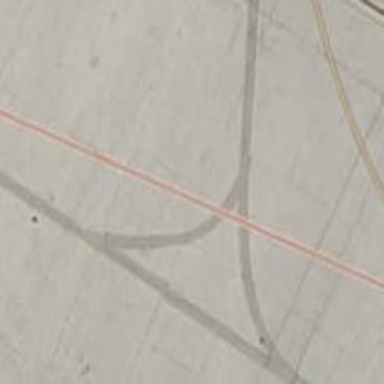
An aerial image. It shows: Image of taxiway at airport.